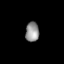
Tissue: lung
Cell type: Endothelial cells
Senescence score: 0.6122
Nuclear area (px): 258
Mean DAPI intensity: 148.023